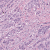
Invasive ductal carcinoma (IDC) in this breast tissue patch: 1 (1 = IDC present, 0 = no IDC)